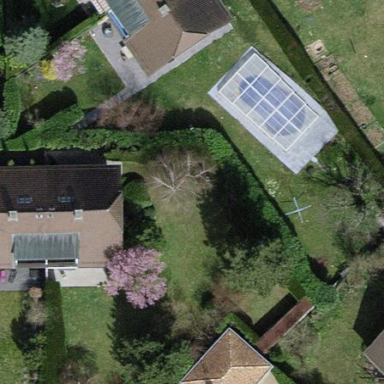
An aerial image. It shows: Garden enclosed by fence.